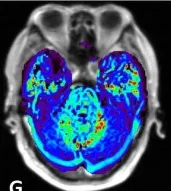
(E-H) DCE parameters analyzed based on the Tofts model: Ktrans, Kep, Ve and iAUC.
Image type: radiology (mri)